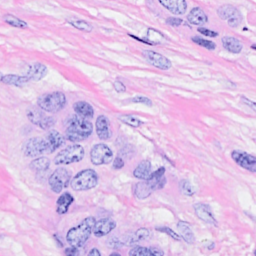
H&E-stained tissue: Breast